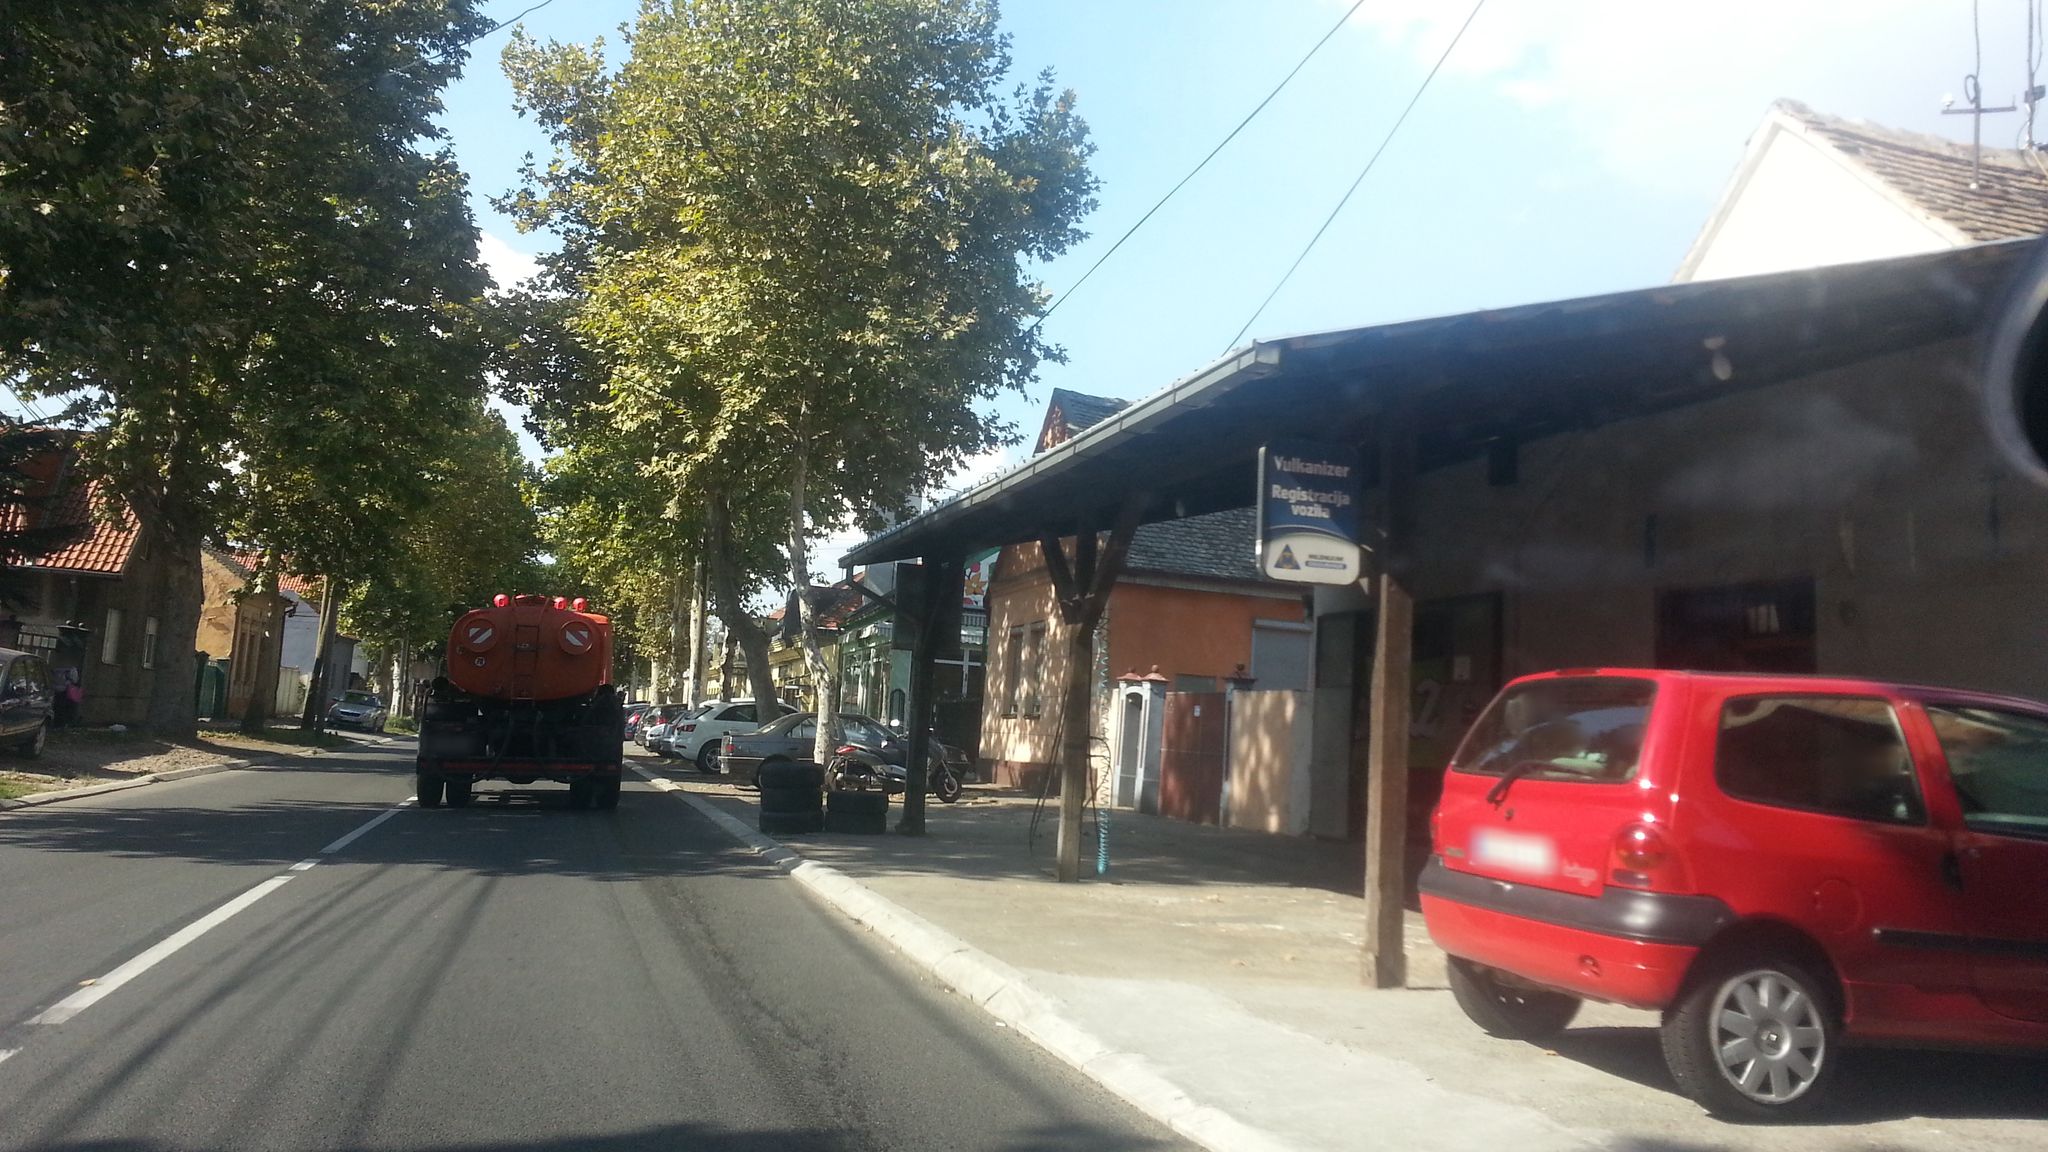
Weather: clear
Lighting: day
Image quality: good
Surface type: driving surface
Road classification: secondary
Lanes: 2, 3
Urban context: urban centre
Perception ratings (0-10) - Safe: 0.87, Lively: 9.29, Beautiful: 4.34, Boring: 1.3, Depressing: 4.08, Wealthy: 5.42